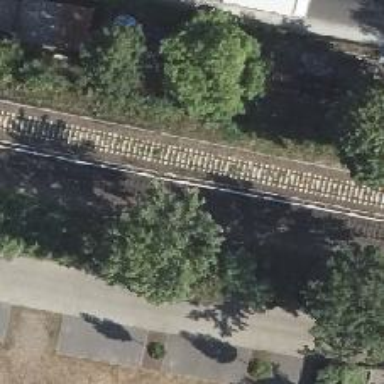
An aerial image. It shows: Solitary milestone along the railway.